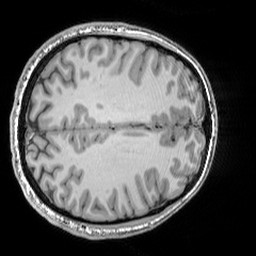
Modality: T1w
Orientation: axial
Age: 25
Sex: male
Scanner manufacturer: siemens
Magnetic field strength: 3 T
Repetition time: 1.9 s
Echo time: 0.00444 s